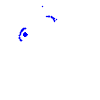
Particle: electron